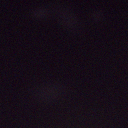
Screen state: off